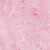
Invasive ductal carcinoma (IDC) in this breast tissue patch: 0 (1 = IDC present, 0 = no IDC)